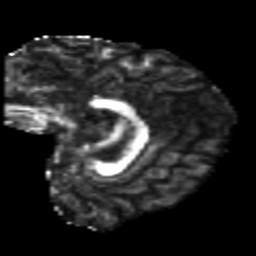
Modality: FA
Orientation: sagittal
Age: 21
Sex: female
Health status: healthy
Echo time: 0.074 s